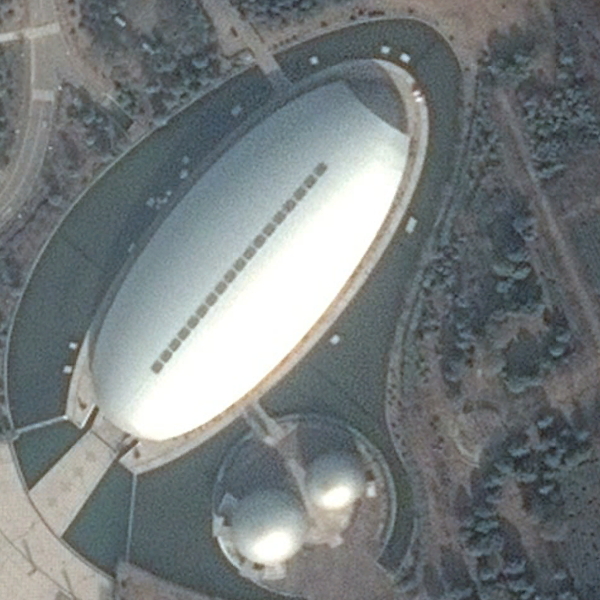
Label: Center